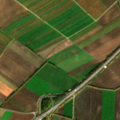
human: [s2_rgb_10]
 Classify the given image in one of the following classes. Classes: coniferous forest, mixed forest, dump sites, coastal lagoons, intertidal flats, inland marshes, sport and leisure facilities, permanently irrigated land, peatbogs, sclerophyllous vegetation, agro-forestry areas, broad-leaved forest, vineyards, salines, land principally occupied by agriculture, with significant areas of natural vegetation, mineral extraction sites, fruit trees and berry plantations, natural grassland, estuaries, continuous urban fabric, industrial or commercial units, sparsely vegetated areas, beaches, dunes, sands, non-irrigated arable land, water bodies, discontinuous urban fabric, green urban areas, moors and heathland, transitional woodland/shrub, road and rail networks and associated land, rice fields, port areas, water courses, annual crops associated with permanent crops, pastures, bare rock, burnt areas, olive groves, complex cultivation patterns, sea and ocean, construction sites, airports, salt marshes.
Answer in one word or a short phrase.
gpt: non-irrigated arable land, vineyards